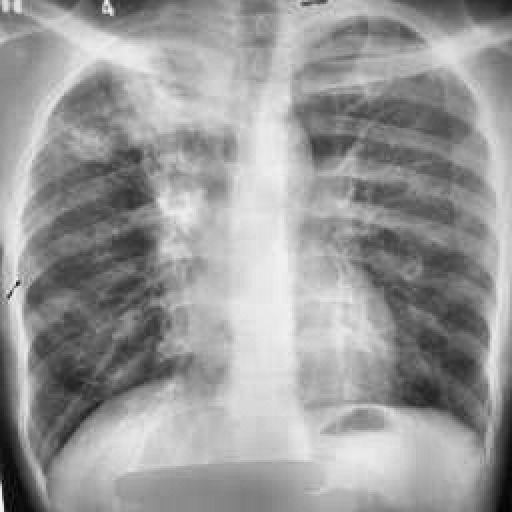
Finding: TUBERCULOSIS